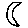
Label: moon